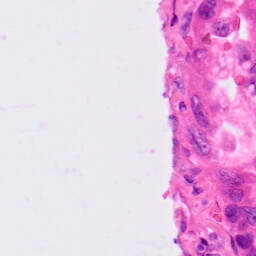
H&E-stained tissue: Lung